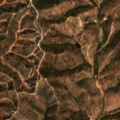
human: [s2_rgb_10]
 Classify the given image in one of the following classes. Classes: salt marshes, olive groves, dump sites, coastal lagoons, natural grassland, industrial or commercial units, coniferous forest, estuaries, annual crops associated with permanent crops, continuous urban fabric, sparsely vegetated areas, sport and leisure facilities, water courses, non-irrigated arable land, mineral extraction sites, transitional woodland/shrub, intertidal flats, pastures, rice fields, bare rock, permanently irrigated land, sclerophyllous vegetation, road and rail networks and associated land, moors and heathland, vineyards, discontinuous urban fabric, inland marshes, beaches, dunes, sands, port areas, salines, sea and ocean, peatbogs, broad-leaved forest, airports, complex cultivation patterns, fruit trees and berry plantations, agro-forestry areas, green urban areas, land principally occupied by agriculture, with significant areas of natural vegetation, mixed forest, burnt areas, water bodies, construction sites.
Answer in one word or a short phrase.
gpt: non-irrigated arable land, land principally occupied by agriculture, with significant areas of natural vegetation, broad-leaved forest, transitional woodland/shrub